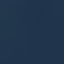
Label: SeaLake